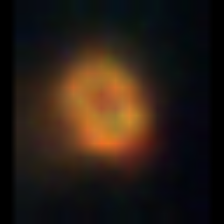
Taxon: NanoPlankton
Group: Other